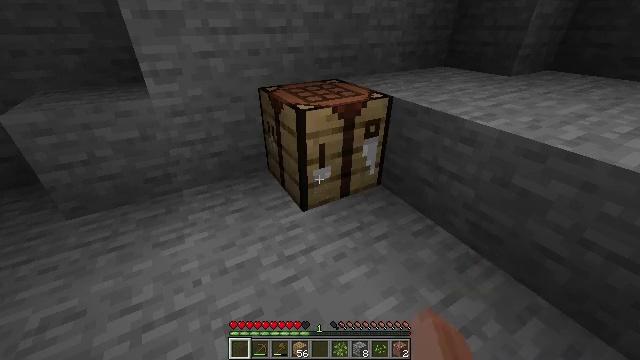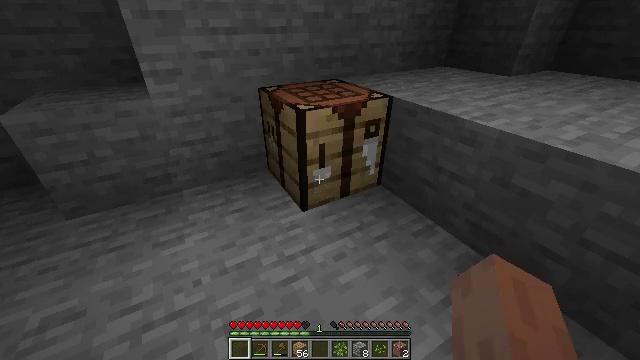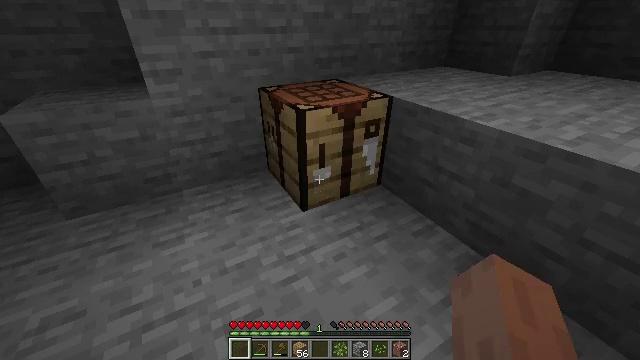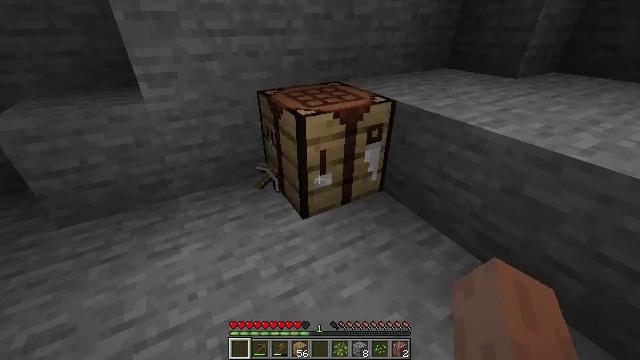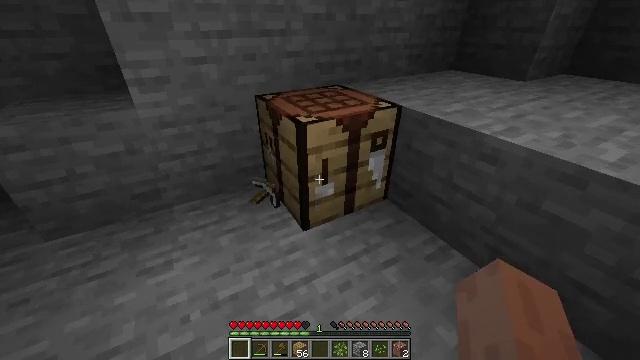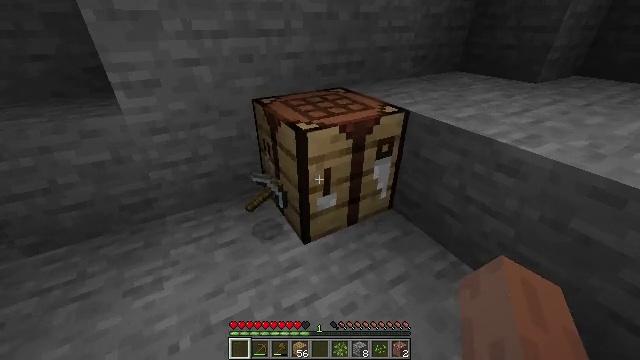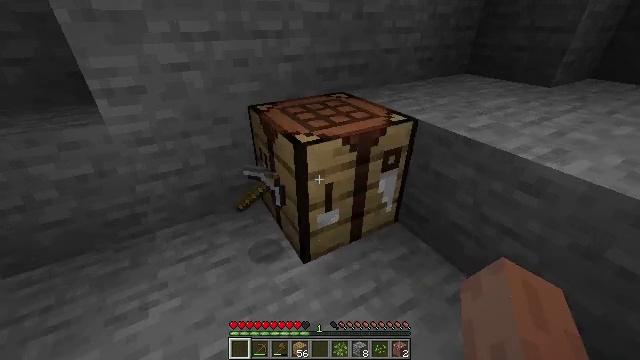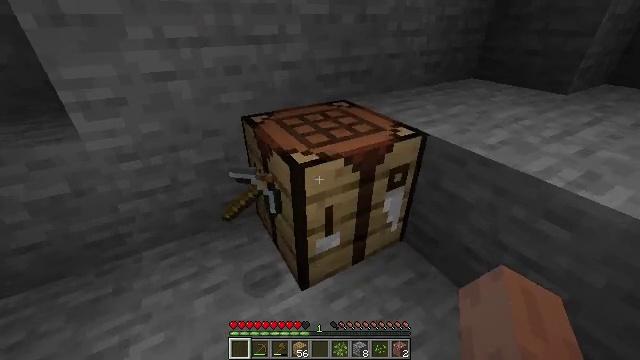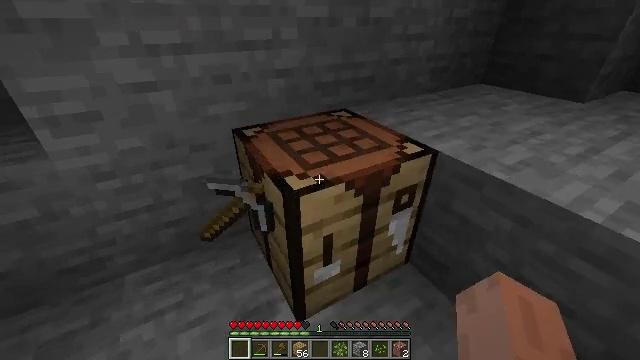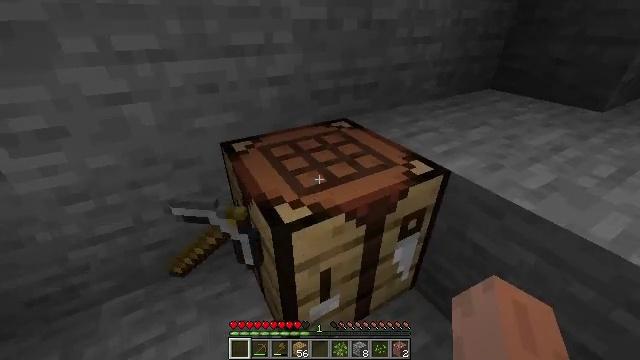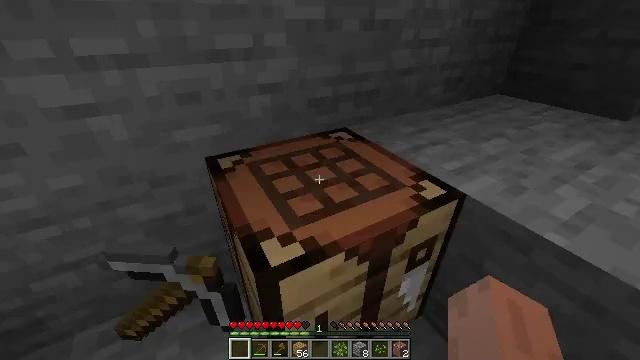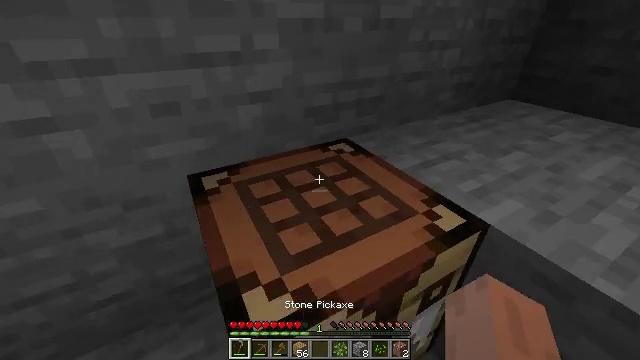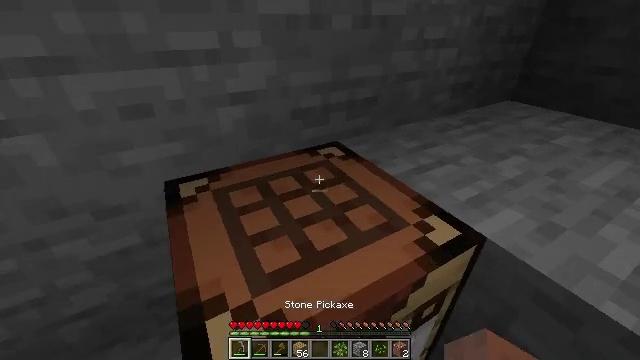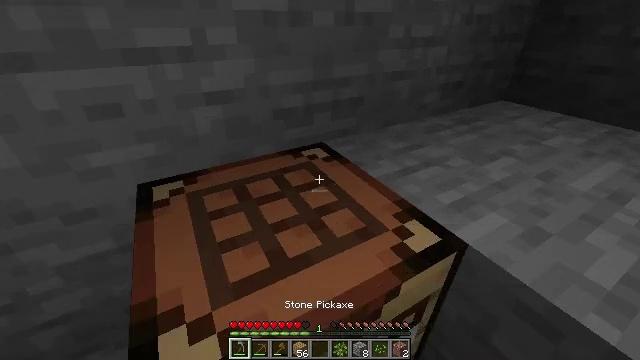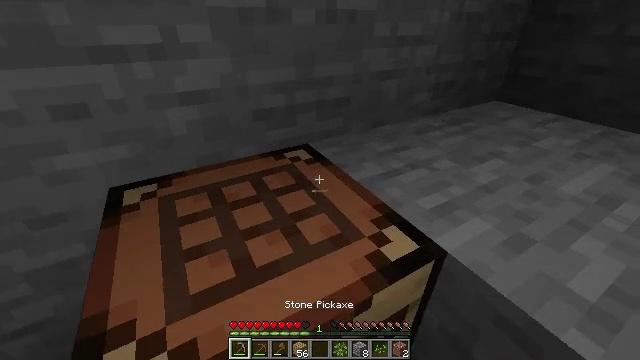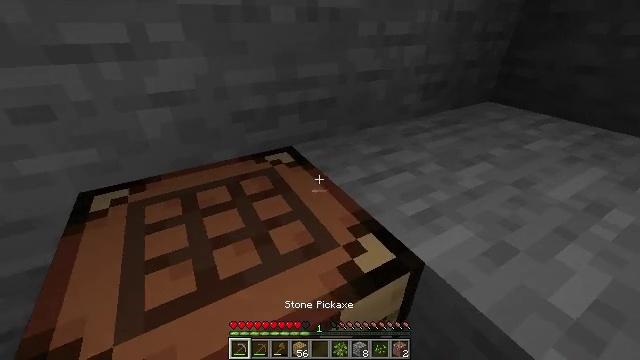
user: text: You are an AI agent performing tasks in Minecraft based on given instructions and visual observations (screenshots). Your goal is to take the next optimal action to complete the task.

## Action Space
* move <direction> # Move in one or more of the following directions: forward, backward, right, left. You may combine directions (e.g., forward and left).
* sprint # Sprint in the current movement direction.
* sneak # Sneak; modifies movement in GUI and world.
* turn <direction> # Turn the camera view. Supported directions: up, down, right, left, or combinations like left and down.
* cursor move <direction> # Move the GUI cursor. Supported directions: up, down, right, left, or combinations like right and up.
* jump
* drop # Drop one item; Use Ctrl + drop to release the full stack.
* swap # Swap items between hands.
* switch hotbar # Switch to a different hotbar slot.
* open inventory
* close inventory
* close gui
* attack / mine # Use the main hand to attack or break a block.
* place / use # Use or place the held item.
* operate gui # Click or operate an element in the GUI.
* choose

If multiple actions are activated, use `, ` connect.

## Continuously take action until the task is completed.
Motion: motion action
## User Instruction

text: Prepare a crafting table using wooden planks.
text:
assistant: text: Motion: no_op
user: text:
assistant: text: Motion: move forward
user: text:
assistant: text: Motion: move forward
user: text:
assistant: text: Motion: move forward
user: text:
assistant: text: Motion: move forward
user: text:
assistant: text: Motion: move forward
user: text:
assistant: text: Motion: move forward
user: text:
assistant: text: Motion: move forward
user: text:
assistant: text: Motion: move forward
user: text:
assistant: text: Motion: move forward
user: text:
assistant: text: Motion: move forward
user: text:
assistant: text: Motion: move forward
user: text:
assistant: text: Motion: move forward
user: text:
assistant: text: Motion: move forward
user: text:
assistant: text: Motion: no_op
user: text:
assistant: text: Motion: no_op
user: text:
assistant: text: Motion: no_op
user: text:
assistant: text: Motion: no_op
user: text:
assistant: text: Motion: no_op
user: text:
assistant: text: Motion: no_op
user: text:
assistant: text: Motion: no_op
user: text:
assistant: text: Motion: no_op
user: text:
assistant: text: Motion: no_op
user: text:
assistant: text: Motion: no_op
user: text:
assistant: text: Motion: no_op
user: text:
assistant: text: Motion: turn left
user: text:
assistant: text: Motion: turn left and down
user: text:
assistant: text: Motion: turn left and down
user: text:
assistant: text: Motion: turn left
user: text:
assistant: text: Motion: turn left